Question: I have created two dictionaries in the user defaults of my application to represent the controls of two players, as such:
'''
Player1 = {
MoveLeft = 0;
MoveRight = 2;
MoveDown = 1;
,
Player2 = {
MoveLeft = 40;
MoveRight = 41;
MoveDown = 37;
}
'''
And when I access '[NSUserDefaults.standardUserDefaults valueForKeyPath:@"Player2.MoveLeft"]', I do get a 'NSNumber' with '40'.
I am trying to bind several text fields to these values with the regular bindings mechanism. When I select the text field, this is what shows up:

However, the text field is empty when I run the application. (Even if I remove the value transformer.) If I try to bind to a top-level property (like if I define 'foo' in the defaults with a value of '40'), it works.
What's wrong with my binding? How can I access an element from a nested dictionary?
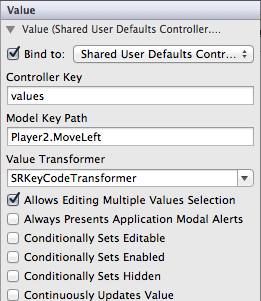
Answer: I don't remember where exactly, but I found my answer: you cannot bind to non-top-level objects in the user defaults because the collections are immutable.